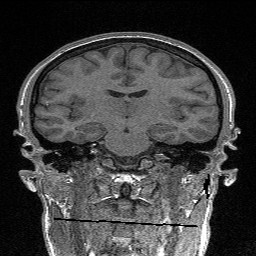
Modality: FLASH
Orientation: sagittal
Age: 31
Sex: female